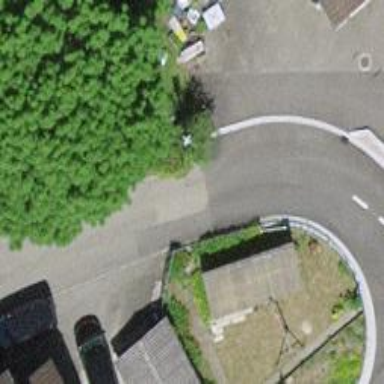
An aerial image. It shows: Smoothly paved residential road.